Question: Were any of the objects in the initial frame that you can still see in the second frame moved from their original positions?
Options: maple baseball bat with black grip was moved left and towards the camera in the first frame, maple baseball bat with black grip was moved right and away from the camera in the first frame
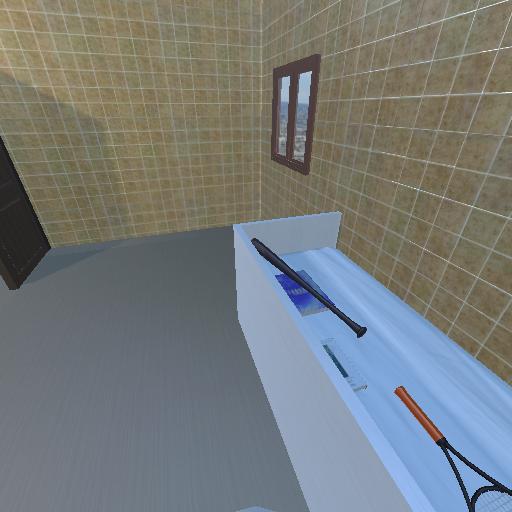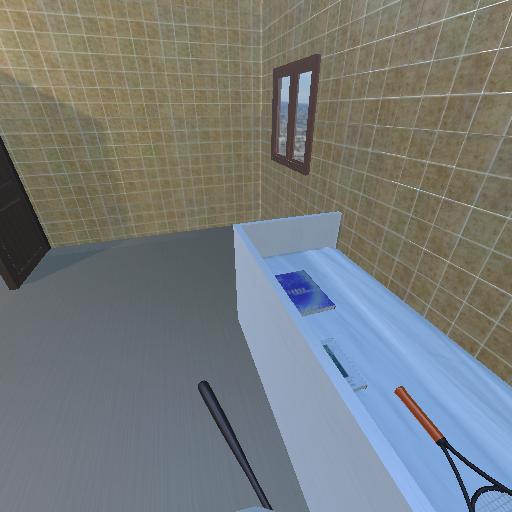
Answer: maple baseball bat with black grip was moved left and towards the camera in the first frame